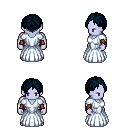
a pixel art fantasy rpg character, male body template, dark elf, purple skin, underdress, metal pants, raven parted hairstyle, cloth bracers, four views (front, back, left, right), 2x2 character sprite sheet, small pixel art, hard edges, no anti-aliasing